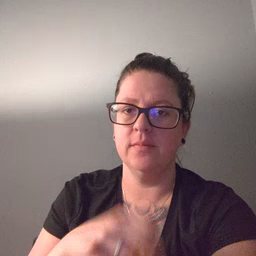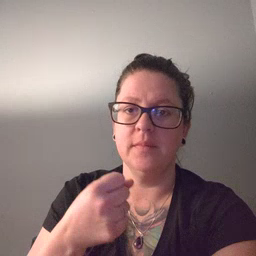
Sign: make